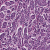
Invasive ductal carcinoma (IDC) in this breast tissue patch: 1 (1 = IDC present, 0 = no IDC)